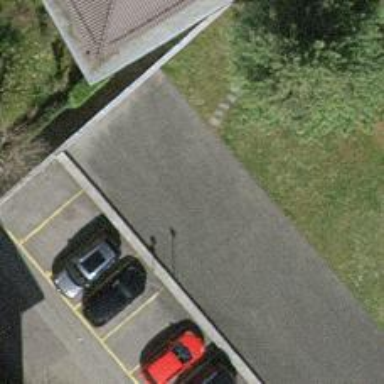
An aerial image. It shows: Parking aisle designated as service road.